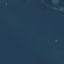
Land use / land cover: SeaLake